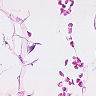
Metastatic tissue present: no